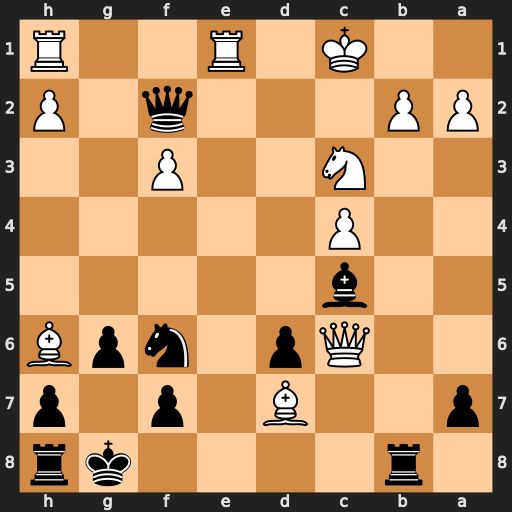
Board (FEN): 1r4kr/p2B1p1p/2Qp1npB/2b5/2P5/2N2P2/PP3q1P/2K1R2R
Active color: b
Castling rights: -
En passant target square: -
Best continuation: Qxb2+ Kd1 Qxc3